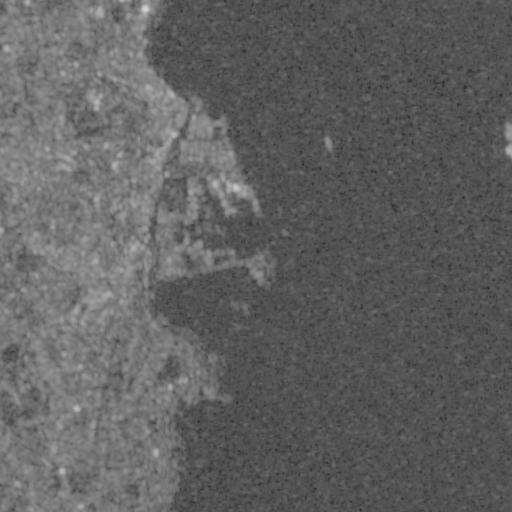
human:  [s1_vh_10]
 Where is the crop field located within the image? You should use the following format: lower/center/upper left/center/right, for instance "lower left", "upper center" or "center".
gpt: The crop field is located in the upper left of the image.
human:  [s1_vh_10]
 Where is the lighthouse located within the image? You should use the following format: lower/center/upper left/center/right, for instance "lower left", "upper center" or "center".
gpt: The lighthouse is located in the lower center of the image.
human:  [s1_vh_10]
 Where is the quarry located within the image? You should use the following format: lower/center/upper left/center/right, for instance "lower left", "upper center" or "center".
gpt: The quarry is located in the upper left of the image.
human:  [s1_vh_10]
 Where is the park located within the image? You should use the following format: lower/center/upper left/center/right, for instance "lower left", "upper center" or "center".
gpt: There is no park in the image.

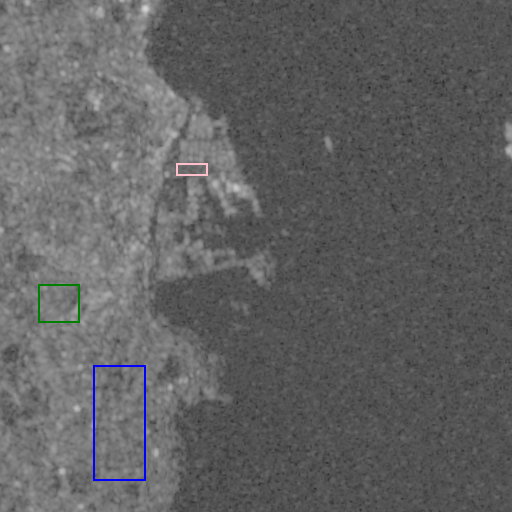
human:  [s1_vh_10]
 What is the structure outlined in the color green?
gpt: The structure outlined in green is a crop field.
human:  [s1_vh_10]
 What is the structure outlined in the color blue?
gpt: The structure outlined in blue is a park.
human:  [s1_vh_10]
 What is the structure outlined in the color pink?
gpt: The structure outlined in pink is a parking lot.
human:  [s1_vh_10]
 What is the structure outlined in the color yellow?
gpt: There is no yellow outline.